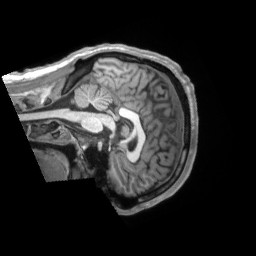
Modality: T1w
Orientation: sagittal
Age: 22
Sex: male
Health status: ill
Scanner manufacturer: siemens
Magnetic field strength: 3 T
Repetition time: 2.2 s
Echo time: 0.00157 s